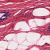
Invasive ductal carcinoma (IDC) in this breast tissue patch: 0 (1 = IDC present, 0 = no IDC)